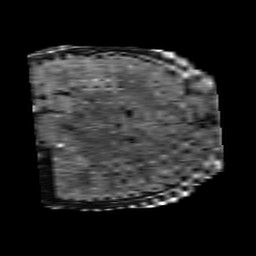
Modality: FLAIR
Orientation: coronal
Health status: ill
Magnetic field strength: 3 T